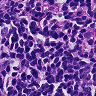
Metastatic tissue present: no